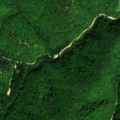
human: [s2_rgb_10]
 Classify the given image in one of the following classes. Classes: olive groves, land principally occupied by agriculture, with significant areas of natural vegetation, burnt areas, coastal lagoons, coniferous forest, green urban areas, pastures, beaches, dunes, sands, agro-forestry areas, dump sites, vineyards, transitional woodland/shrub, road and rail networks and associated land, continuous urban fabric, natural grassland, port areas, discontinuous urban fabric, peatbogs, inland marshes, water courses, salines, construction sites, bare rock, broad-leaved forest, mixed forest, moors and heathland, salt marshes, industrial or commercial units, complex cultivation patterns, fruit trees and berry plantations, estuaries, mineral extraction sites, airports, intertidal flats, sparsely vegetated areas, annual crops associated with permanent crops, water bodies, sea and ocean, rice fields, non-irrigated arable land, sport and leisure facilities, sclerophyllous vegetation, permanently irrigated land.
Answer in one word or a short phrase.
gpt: broad-leaved forest